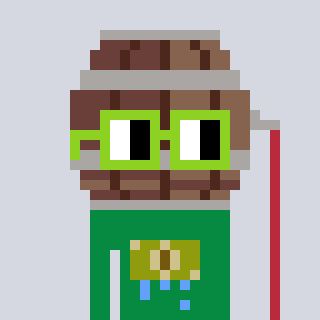
a pixel art character with square light green glasses, a wine barrel-shaped head and a green-colored body on a cool background